Question: Rounded edges in the buttons and badges shows rectangle in IE 8. I am using bootstrap button and badges. Is there a fix to this. Anybody running into similar issue?

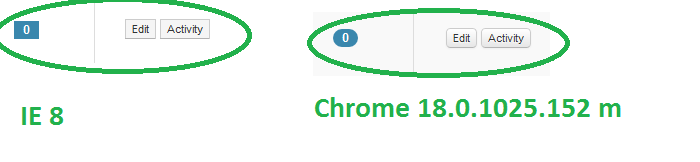
Answer: There is no proper fix, IE8 and below (later versions should support roundec corners) simply do not support the 'border-radius' CSS3 property so you get a rectangle on certain elements instead of rounded ones. A couple of things you can try is including a .HTC script file that emulates such effects in older versions of IE, such as the <URL>.